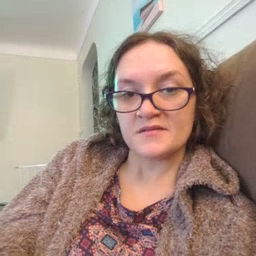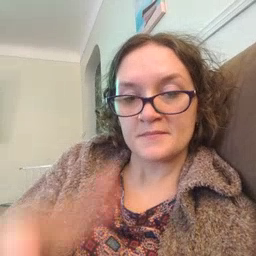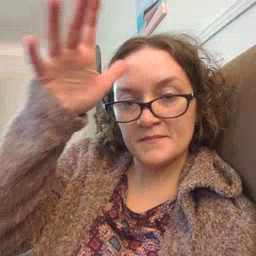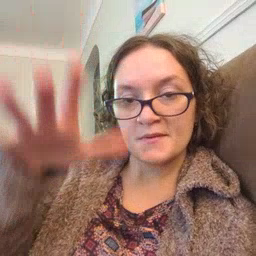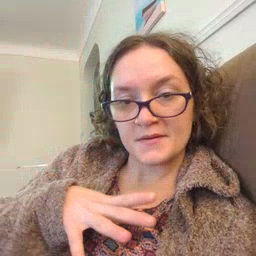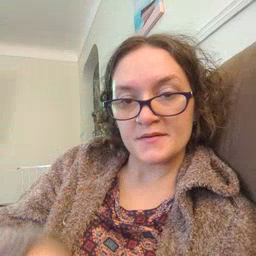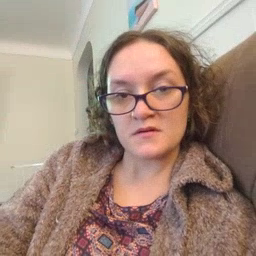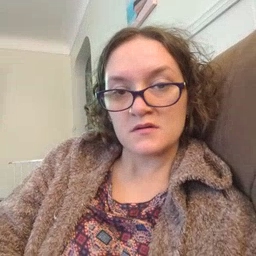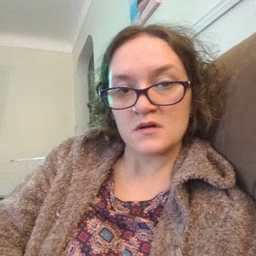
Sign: man